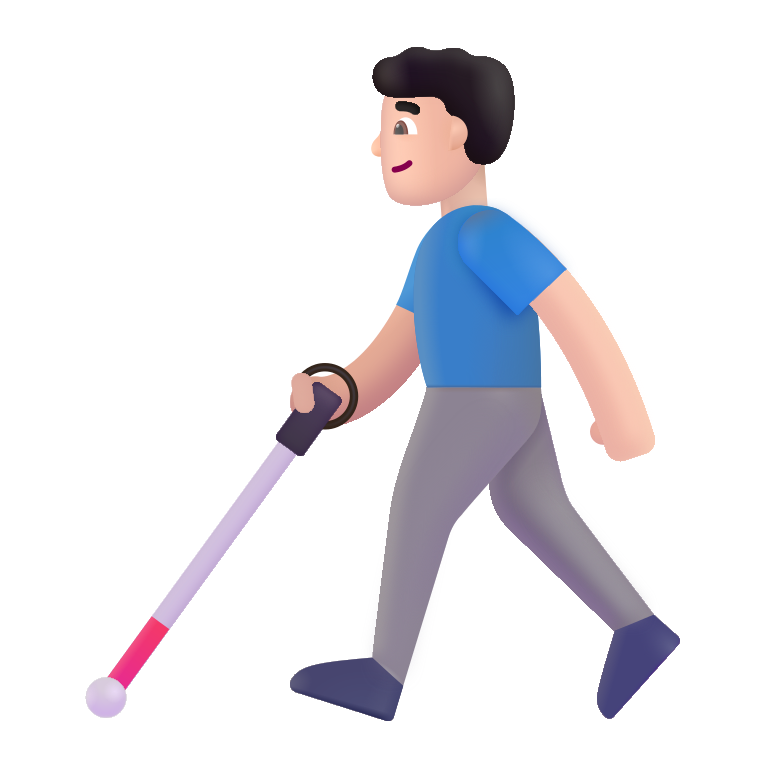
man with white cane color light